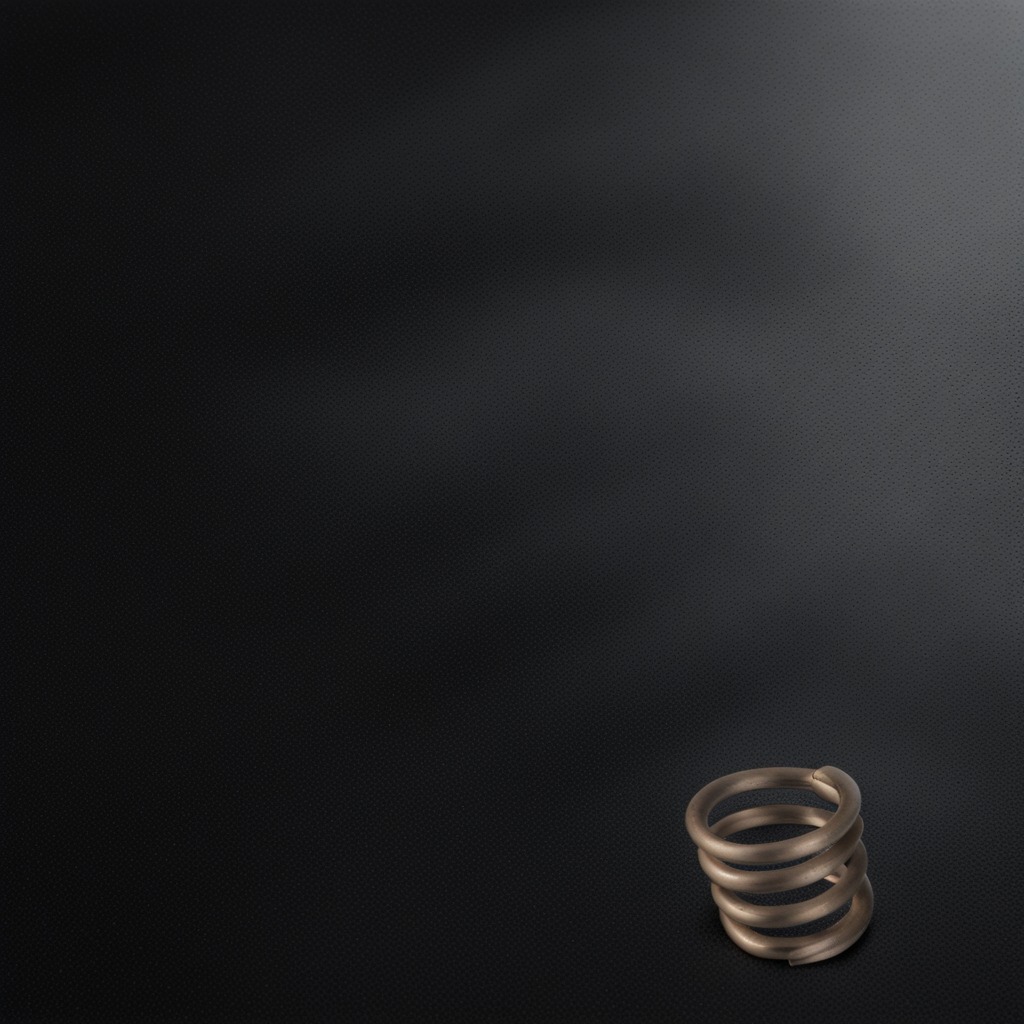
A coiled metal spring is lying on the granite tabletop.